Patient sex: F
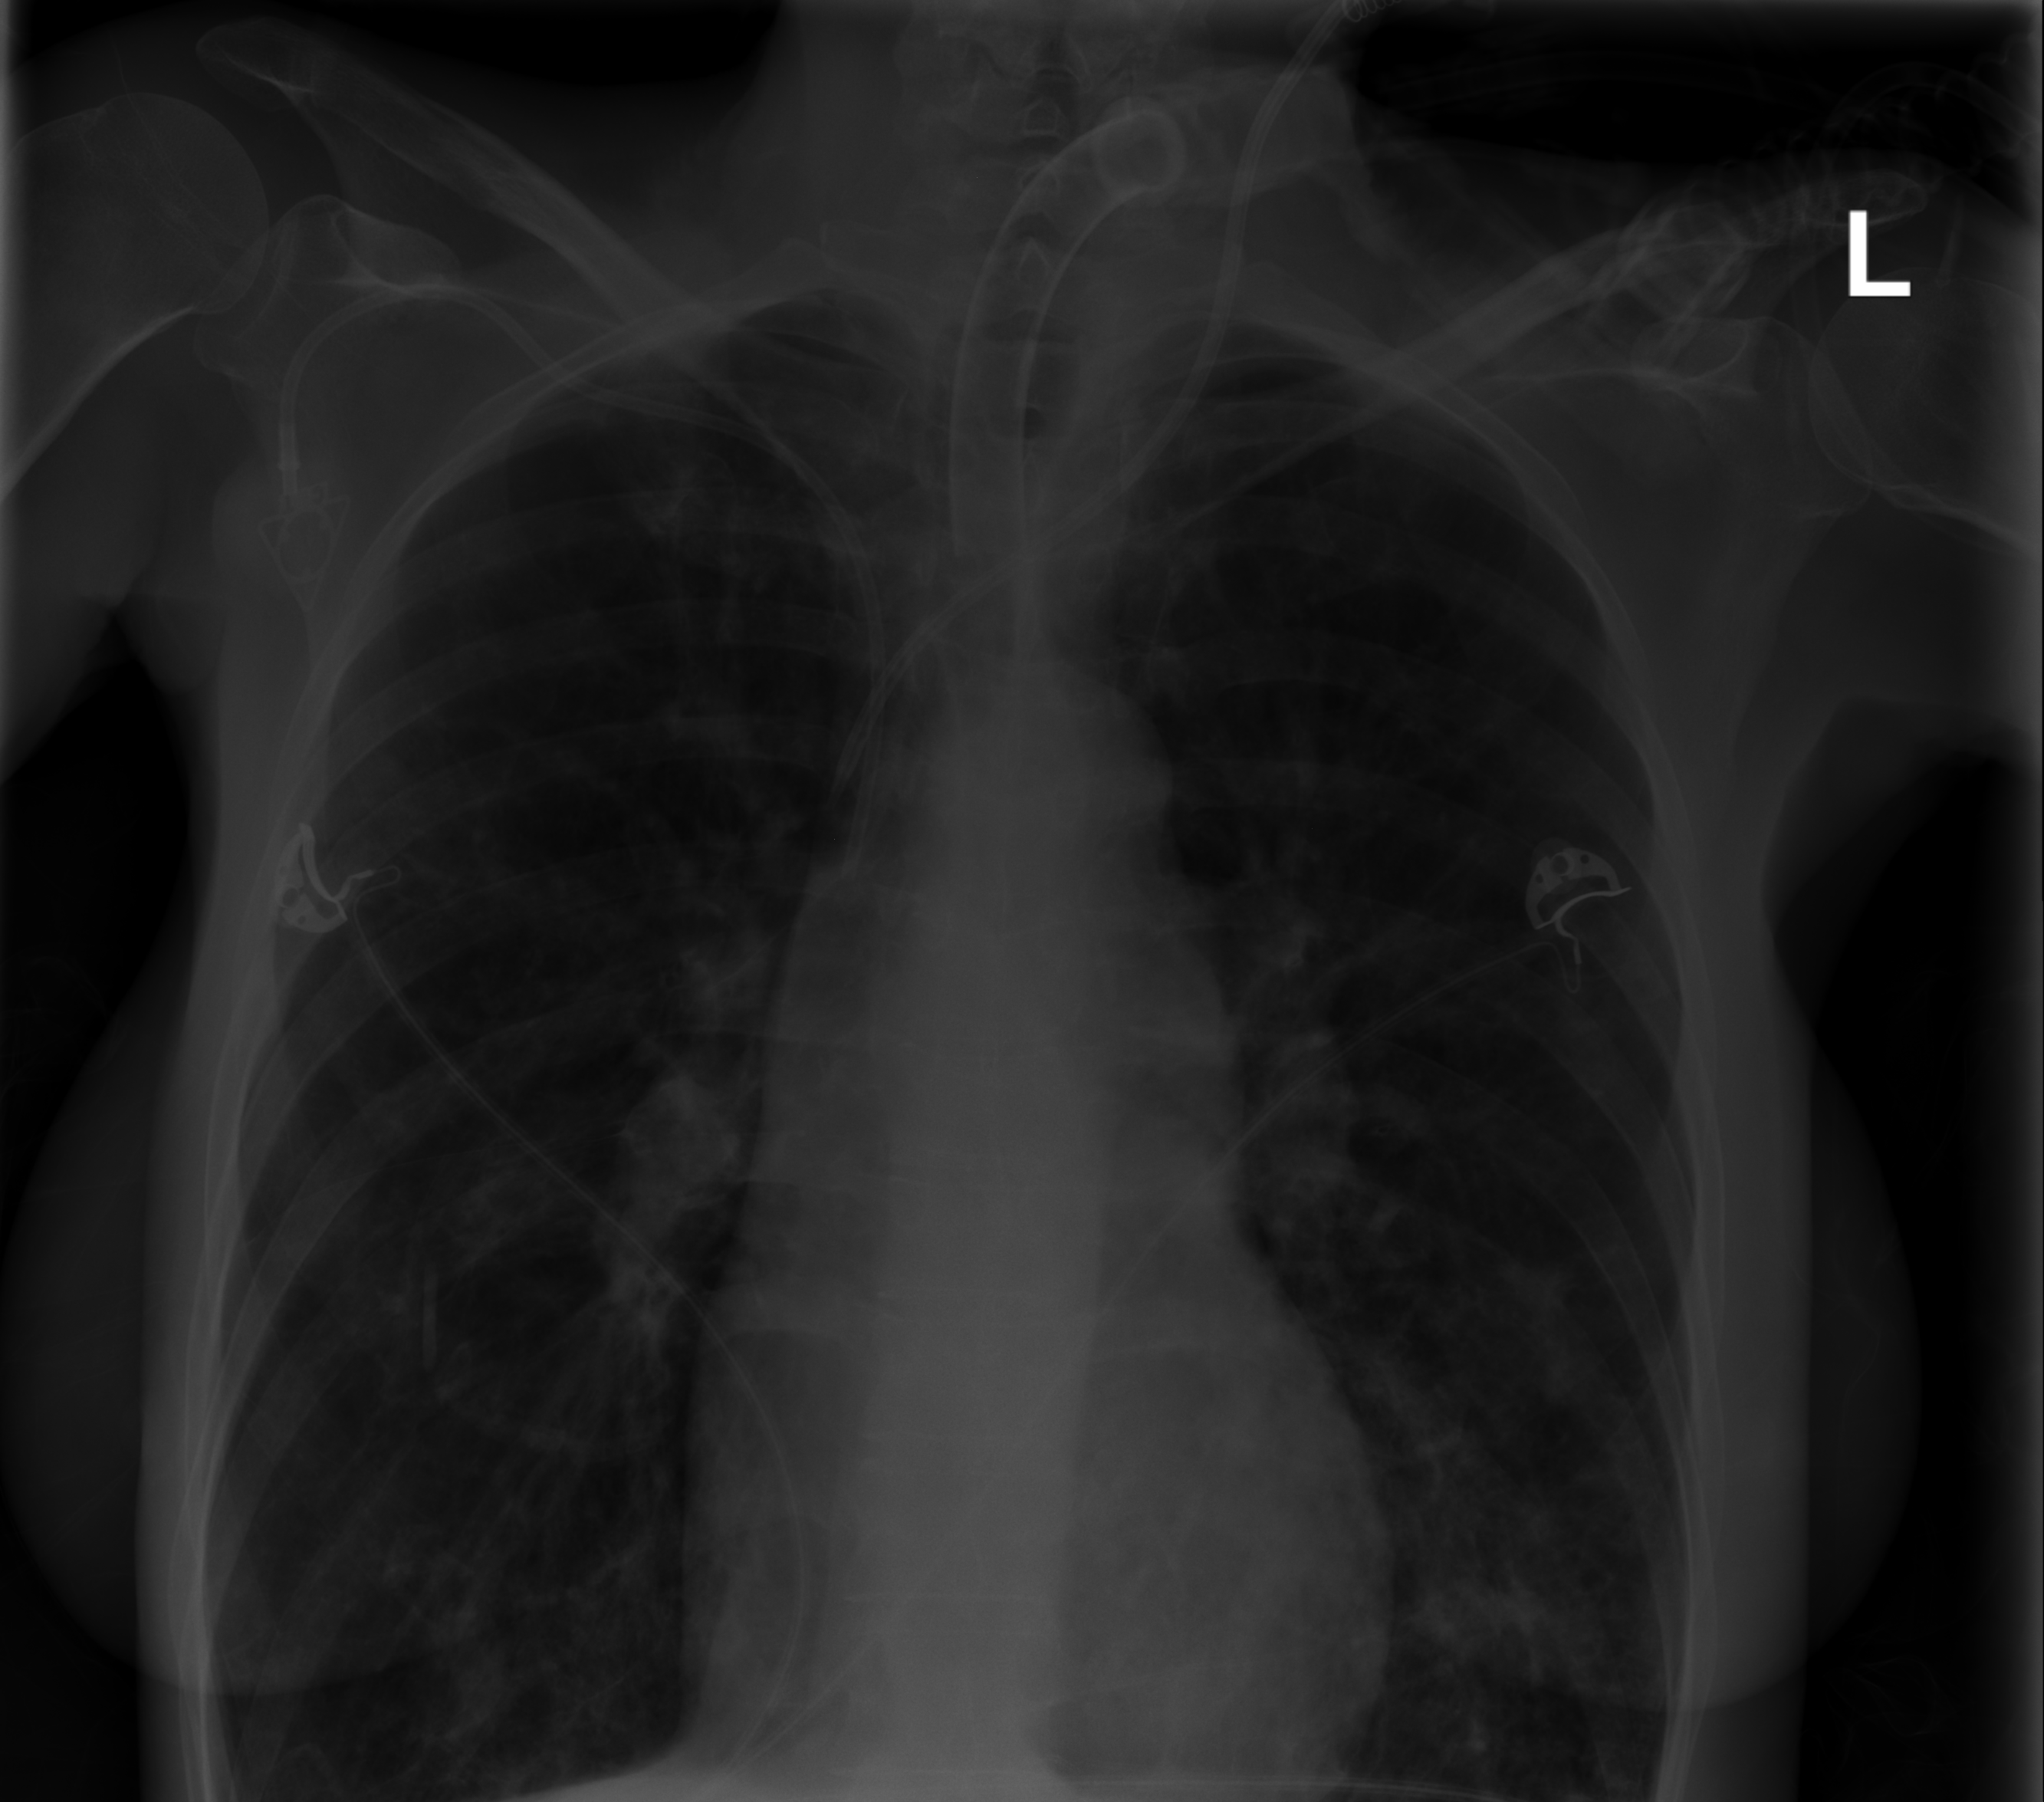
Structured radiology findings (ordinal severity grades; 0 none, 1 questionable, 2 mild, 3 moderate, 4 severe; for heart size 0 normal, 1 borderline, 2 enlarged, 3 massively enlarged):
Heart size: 0
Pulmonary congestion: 0
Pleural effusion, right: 0
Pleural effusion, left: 0
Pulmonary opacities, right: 0
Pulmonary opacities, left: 2
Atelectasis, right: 0
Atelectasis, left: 3